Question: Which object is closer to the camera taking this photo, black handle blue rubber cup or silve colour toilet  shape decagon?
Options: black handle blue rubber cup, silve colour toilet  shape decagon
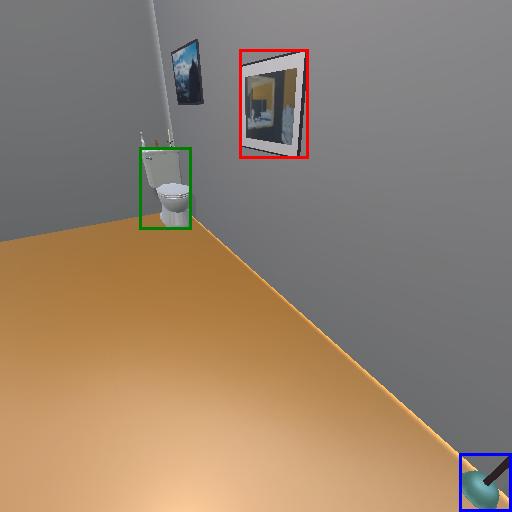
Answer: black handle blue rubber cup